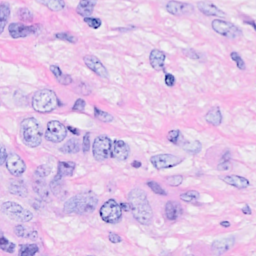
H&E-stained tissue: Breast